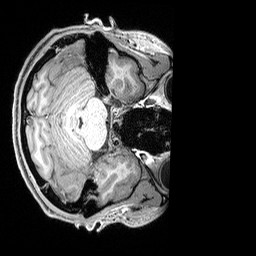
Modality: T1w
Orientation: axial
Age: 21
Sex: male
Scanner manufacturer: siemens
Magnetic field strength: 3 T
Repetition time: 2.3 s
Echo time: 0.00298 s